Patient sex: F
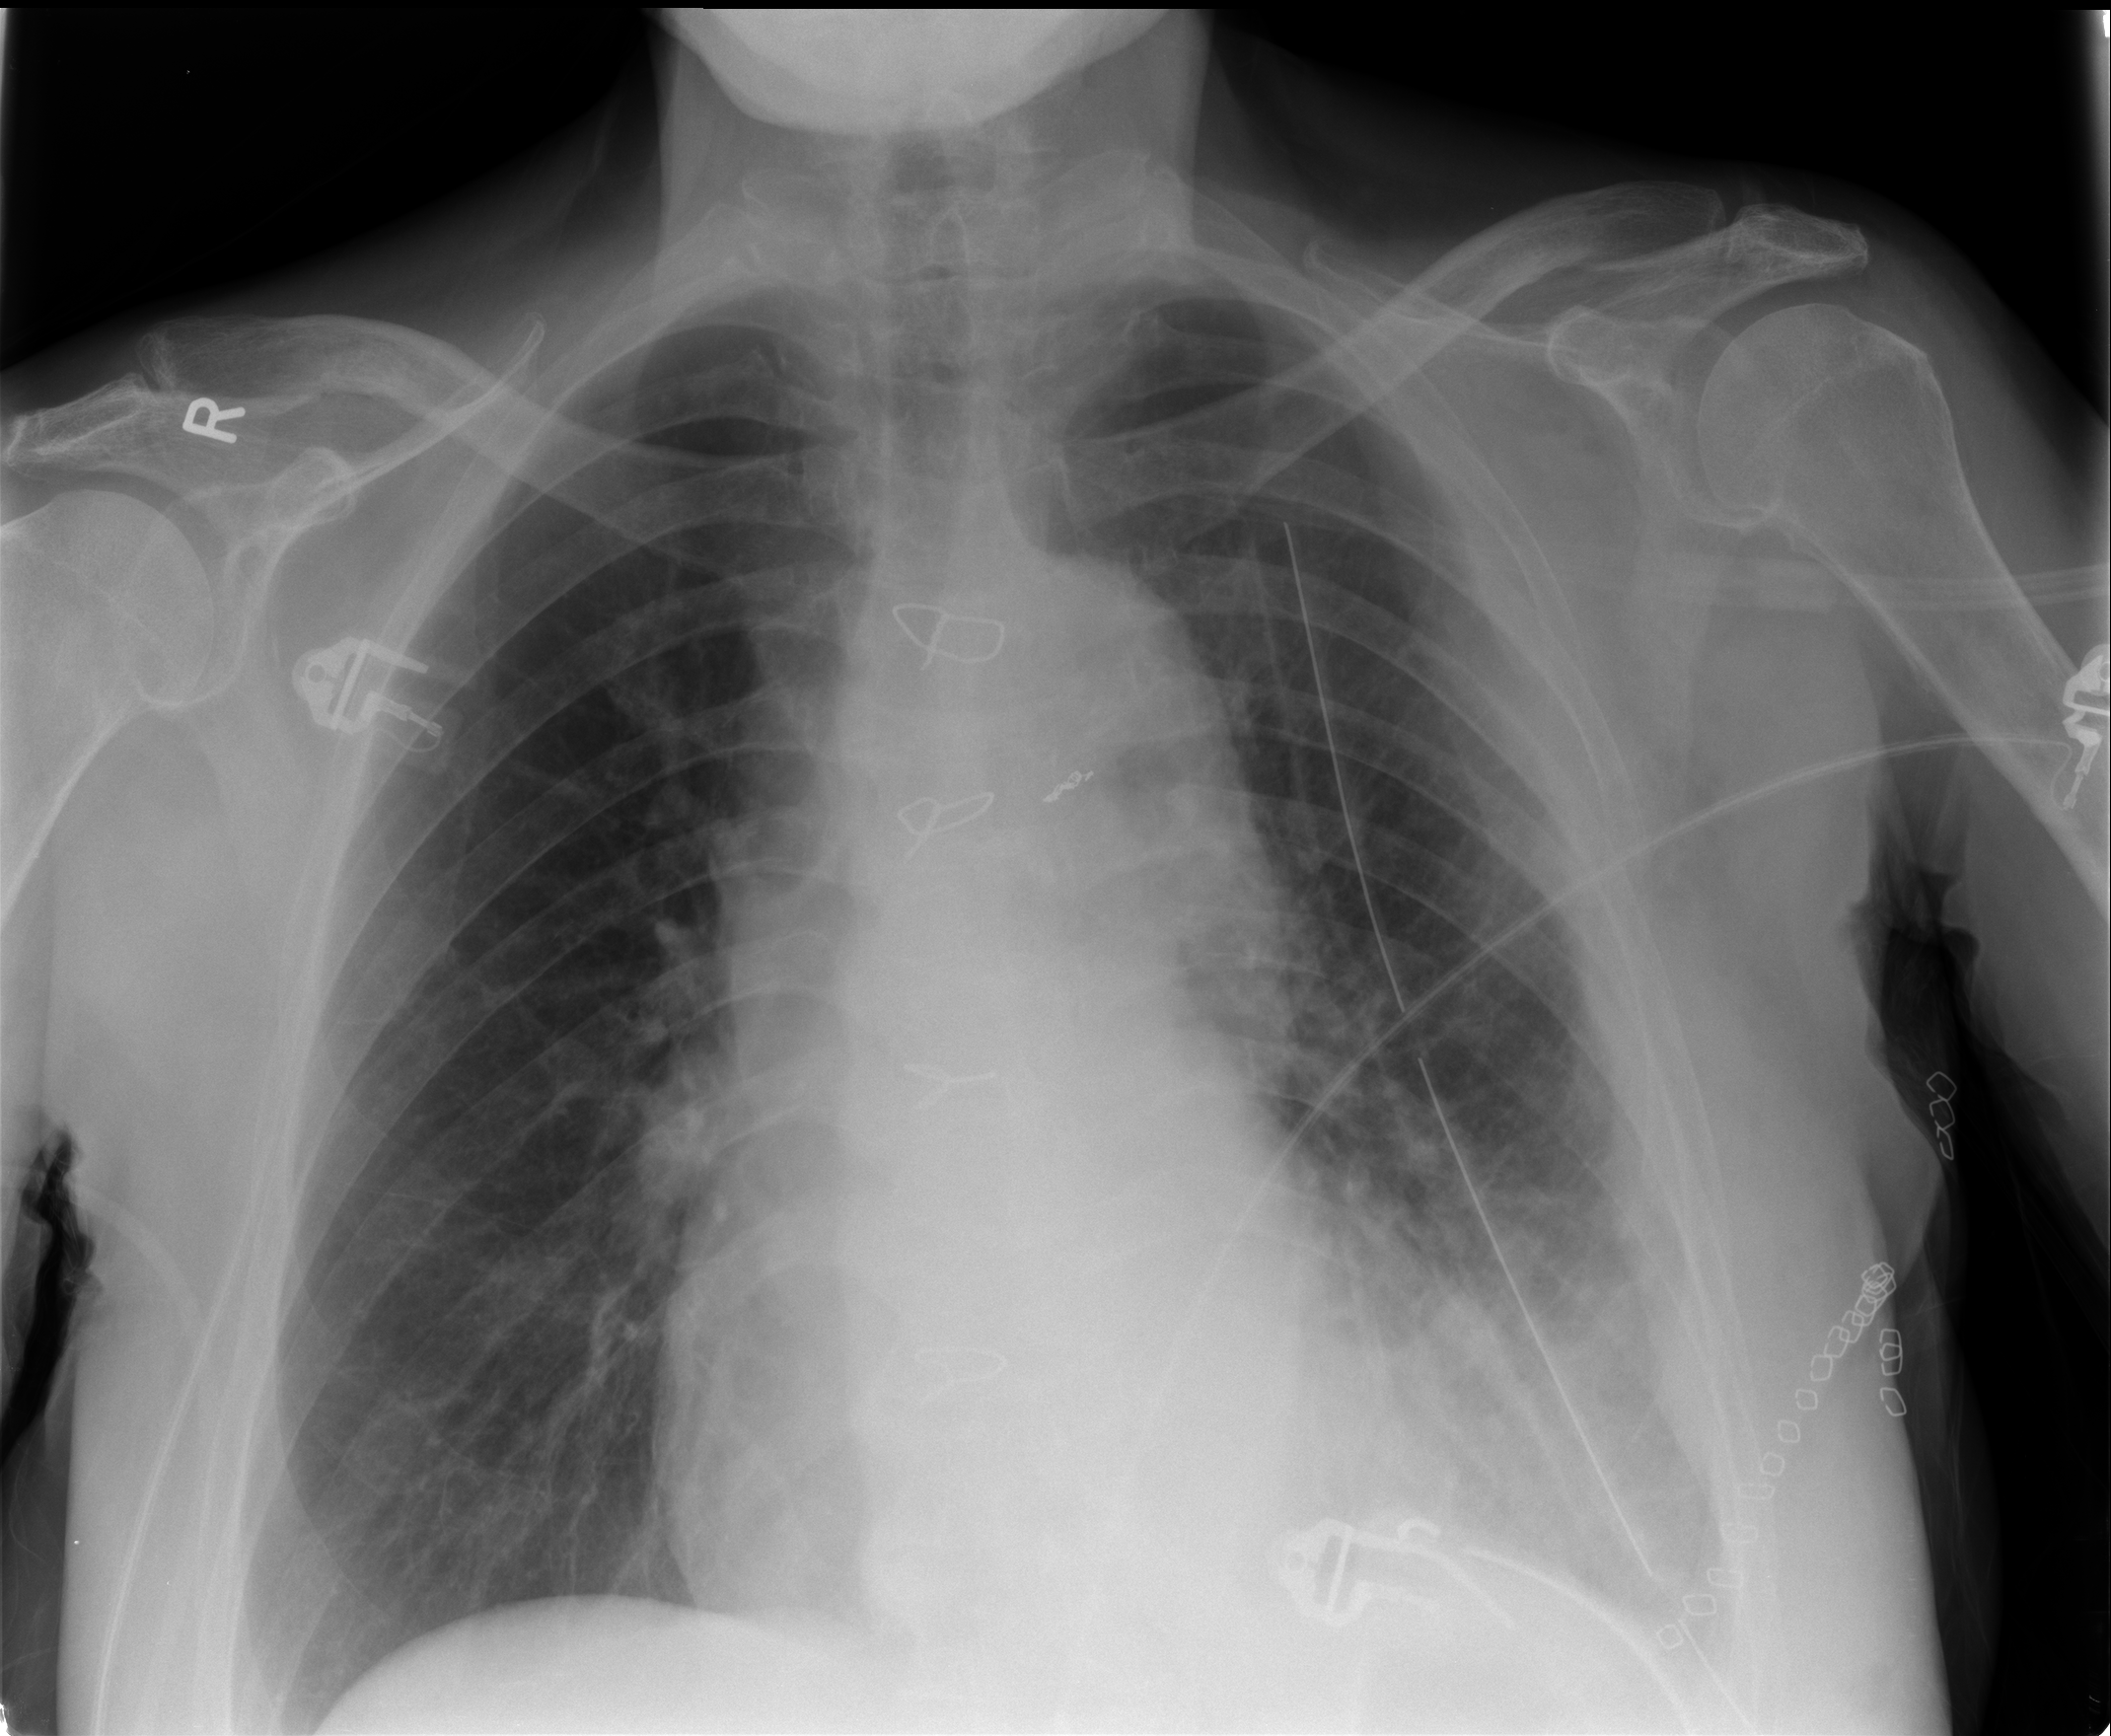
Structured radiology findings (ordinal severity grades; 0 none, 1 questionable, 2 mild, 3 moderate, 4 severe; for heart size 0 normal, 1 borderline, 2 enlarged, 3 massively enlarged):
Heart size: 1
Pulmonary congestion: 0
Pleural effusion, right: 0
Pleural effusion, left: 2
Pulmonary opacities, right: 0
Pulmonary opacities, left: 1
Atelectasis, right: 0
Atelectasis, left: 2